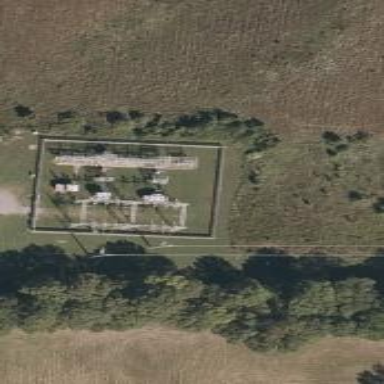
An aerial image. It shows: Distribution level power substation surrounded by fence.